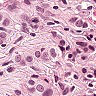
Metastatic tissue present: yes